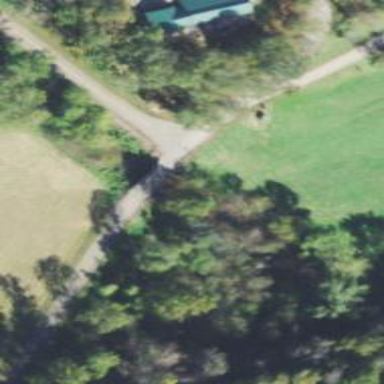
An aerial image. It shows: Residential road with bridge.